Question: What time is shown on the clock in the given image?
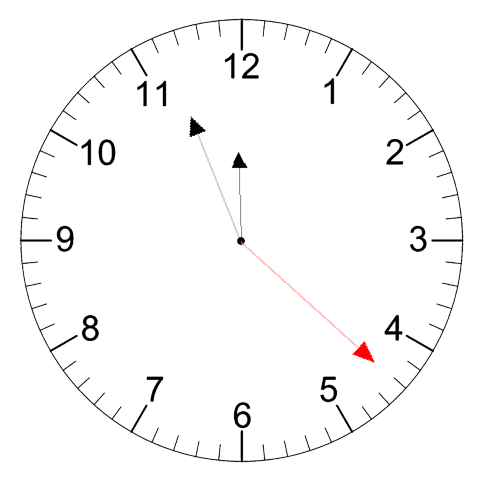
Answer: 11:56:22